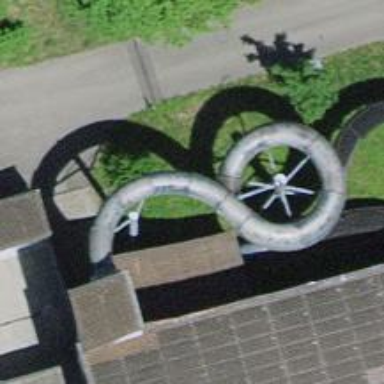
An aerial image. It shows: Water slide attraction.